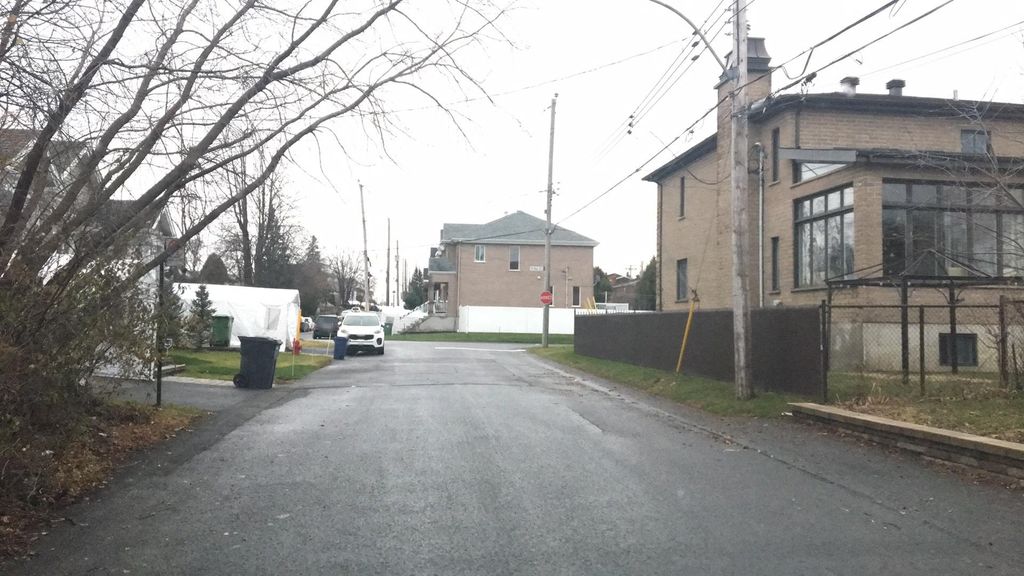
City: montreal